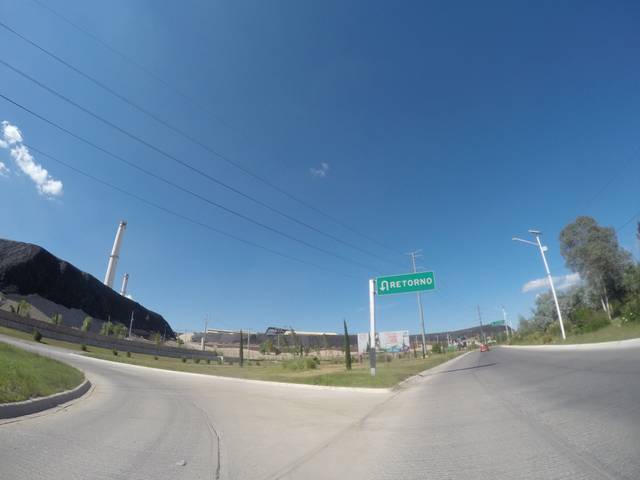
Region: Mexico
Coordinates: 22.153, -101.029